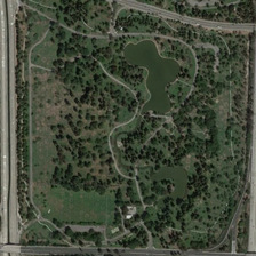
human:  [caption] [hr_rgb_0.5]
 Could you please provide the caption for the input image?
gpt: Almost everywhere in the park, Glen is full of elements.

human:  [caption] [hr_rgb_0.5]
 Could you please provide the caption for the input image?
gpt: There is a wide road beside the park.

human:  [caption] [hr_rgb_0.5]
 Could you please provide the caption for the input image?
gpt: There is a wide road next to the park.

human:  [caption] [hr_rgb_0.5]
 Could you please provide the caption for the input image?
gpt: The park is almost full of Glenn elements.

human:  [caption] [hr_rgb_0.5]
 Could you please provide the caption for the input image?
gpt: There's a big road next to the park.